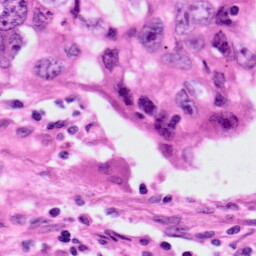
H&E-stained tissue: Lung